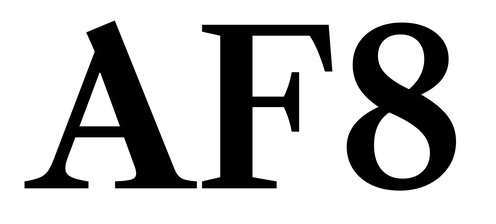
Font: LibreCaslonText_SemiBold